Aerial crown-view tile of a tropical tree (Barro Colorado Island, Panama), acquired 20250217:
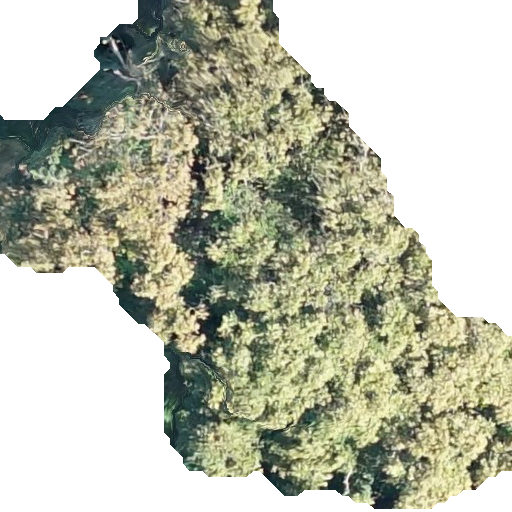
Species: Dipteryx oleifera
GBIF accepted scientific name: Dipteryx oleifera
Crown area: 251.089 m²